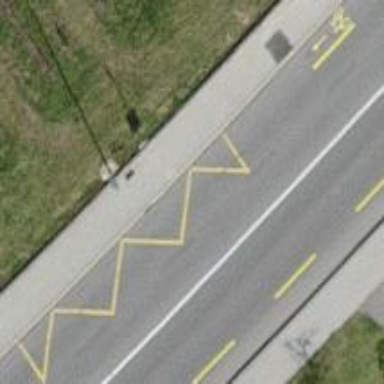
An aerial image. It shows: Bus stop along the road.